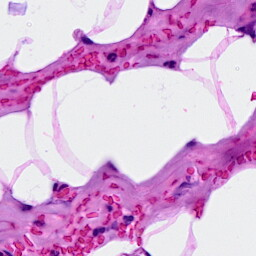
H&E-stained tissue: Breast